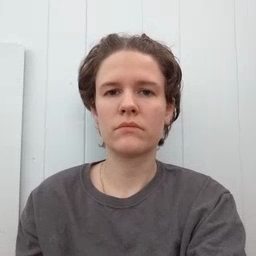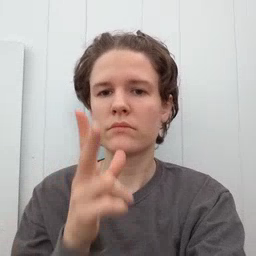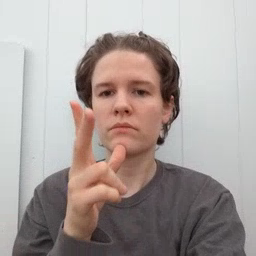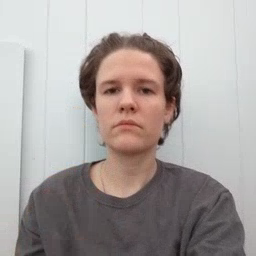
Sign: hen